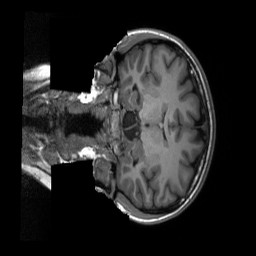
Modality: T1w
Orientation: coronal
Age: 26
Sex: female
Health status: healthy
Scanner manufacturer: siemens
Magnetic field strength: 3 T
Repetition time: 2.3 s
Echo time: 0.00229 s